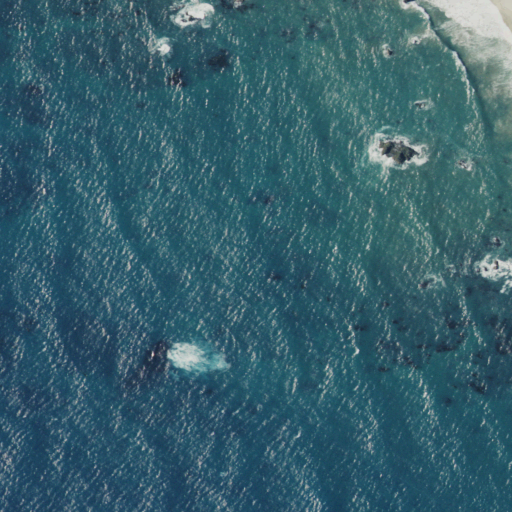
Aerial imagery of island in California named Franciscan Rocks containing open water, herbaceous wetlands, and shrub